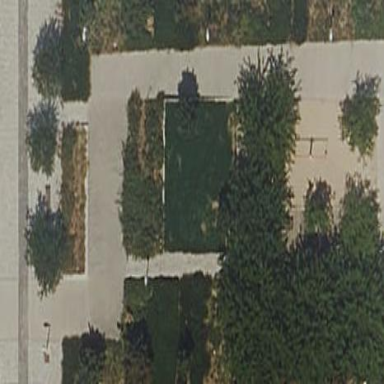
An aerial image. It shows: Garden that is leisure land.